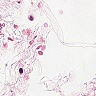
Metastatic tissue present: no